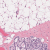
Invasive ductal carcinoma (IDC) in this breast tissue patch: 0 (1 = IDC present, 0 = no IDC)